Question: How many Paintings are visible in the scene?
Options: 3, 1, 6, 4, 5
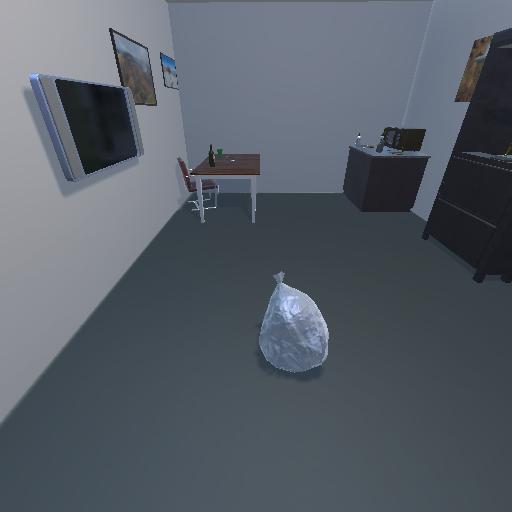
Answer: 3